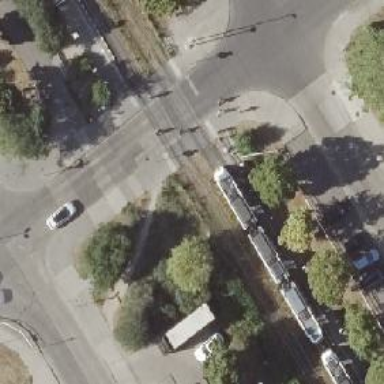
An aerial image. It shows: Tram stop position for public transport.